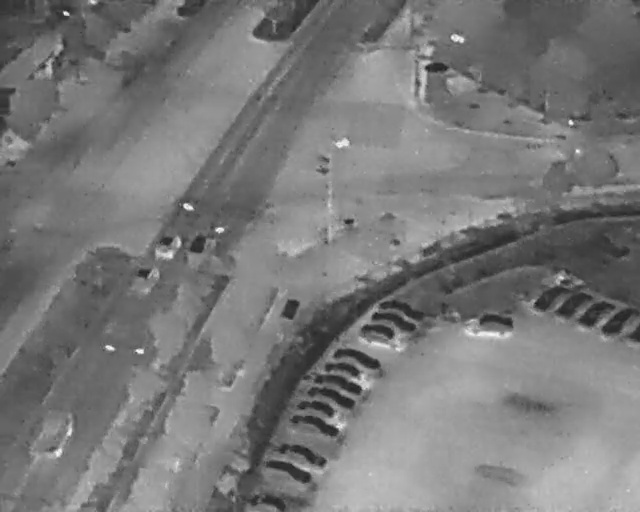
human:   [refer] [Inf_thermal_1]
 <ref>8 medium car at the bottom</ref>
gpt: <box>[[43, 87, 46, 96, 18], [45, 83, 48, 93, 18], [47, 78, 50, 88, 18], [48, 75, 51, 83, 18], [50, 72, 53, 82, 18], [51, 69, 54, 79, 18], [52, 67, 55, 76, 18], [40, 93, 43, 101, 2]]</box>

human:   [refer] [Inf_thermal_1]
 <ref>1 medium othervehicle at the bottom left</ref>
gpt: <box>[[3, 80, 12, 87, 23]]</box>

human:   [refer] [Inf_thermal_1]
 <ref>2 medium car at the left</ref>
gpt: <box>[[23, 45, 28, 50, 10], [20, 51, 25, 56, 16]]</box>